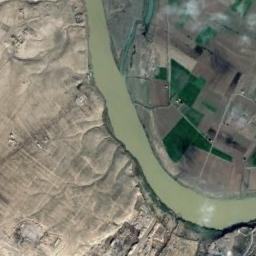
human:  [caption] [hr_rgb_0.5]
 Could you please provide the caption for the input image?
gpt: The yellow river is between the wasteland and the farmland .

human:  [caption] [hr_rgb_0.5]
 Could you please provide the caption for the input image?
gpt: The river goes through bare and green farmland .

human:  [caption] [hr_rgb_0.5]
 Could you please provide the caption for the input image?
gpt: A light green river curved like an arc, With yellow desert on one side and green and tawny fields on the other .

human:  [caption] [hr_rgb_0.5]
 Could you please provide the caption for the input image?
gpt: The ground is uneven beside the river .

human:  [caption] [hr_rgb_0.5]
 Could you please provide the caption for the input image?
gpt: There are some farmlands and a yellow desert near the river .